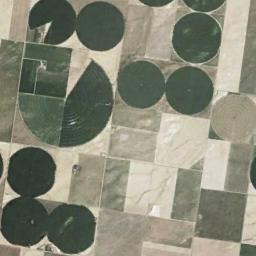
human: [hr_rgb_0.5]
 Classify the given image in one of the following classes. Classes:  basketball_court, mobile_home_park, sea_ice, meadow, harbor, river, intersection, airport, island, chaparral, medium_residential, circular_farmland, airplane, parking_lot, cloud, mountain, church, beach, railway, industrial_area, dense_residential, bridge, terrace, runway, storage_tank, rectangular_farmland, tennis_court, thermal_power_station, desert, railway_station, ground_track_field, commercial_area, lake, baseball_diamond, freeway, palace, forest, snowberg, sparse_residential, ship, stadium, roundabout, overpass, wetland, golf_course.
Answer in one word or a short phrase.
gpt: circular_farmland